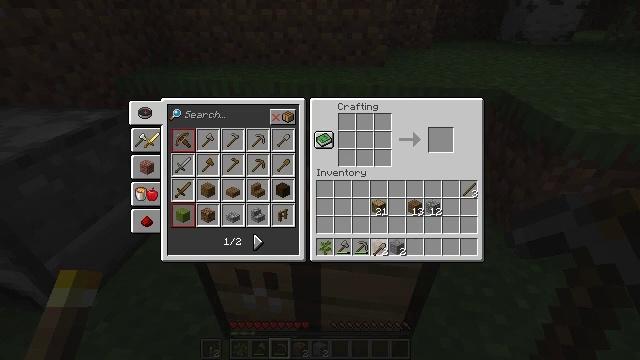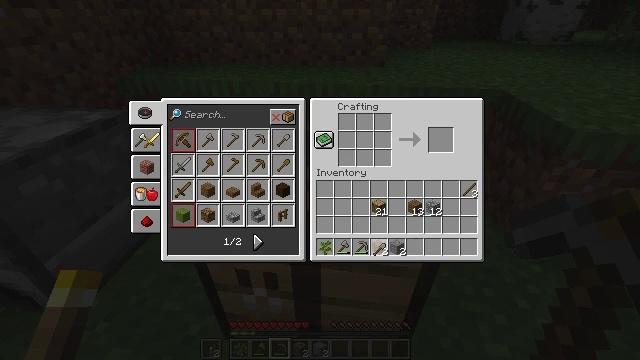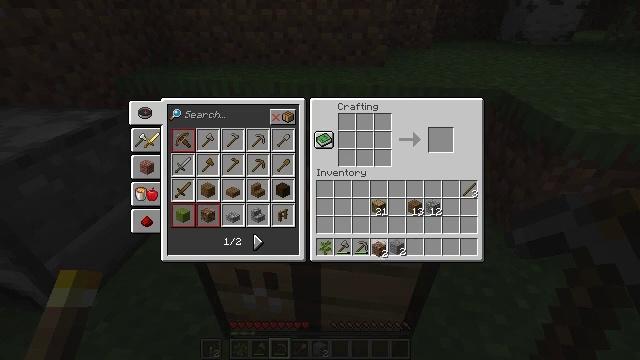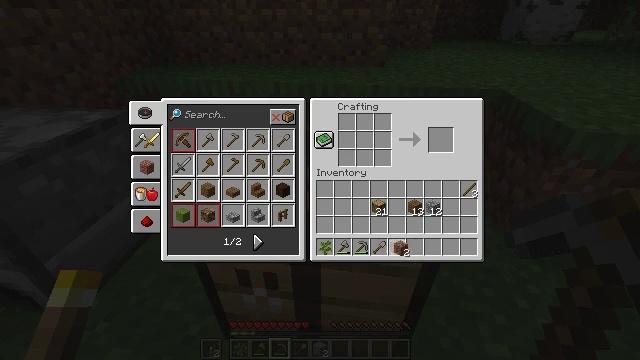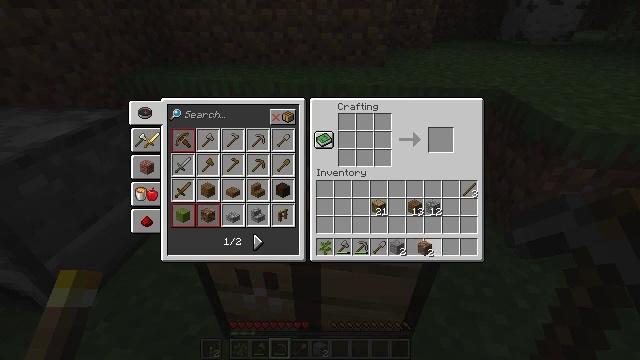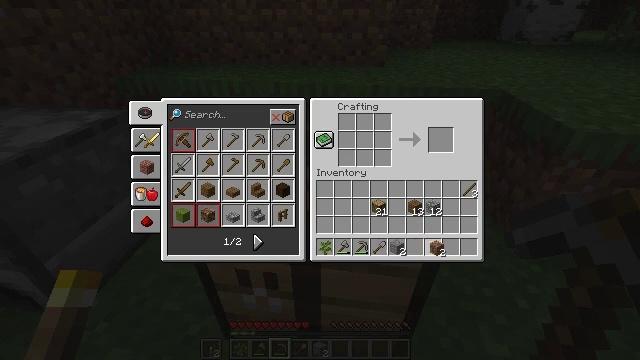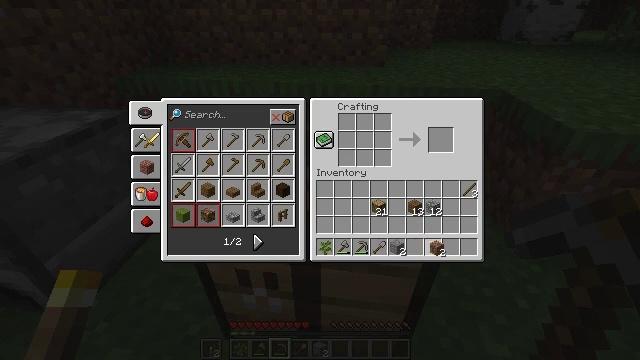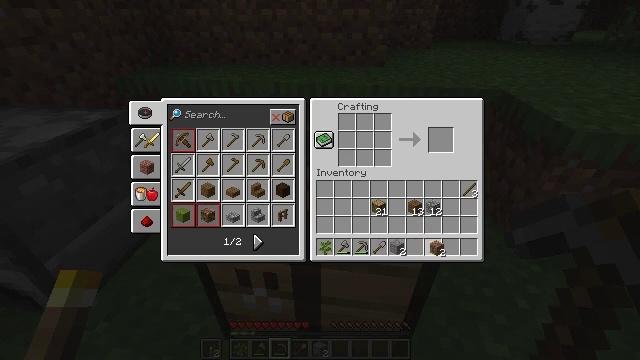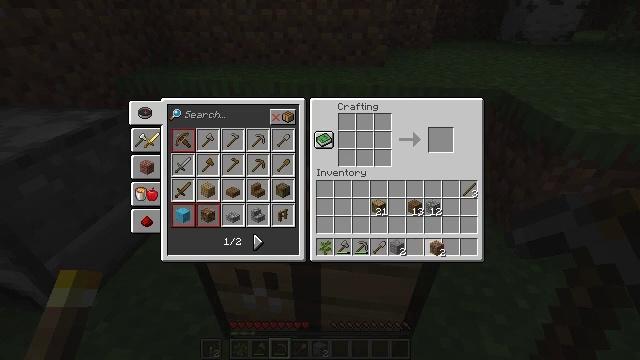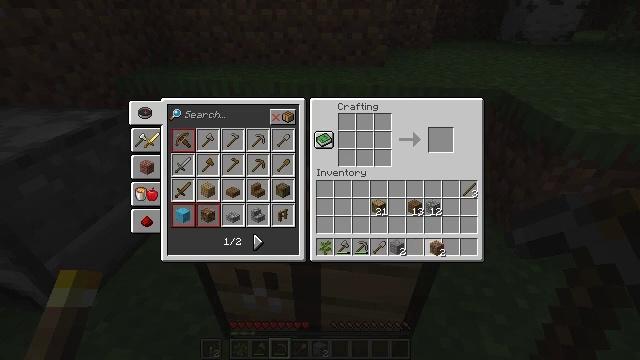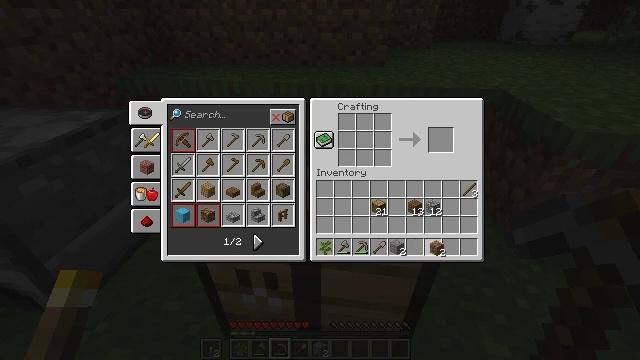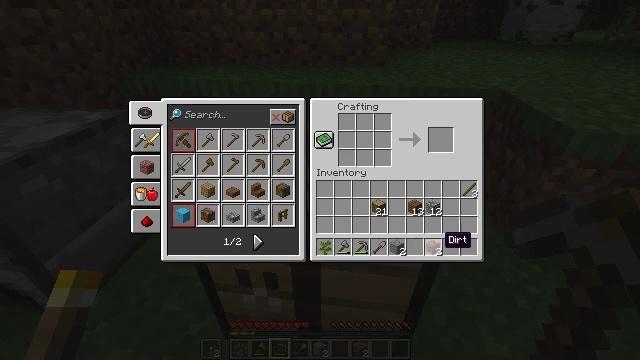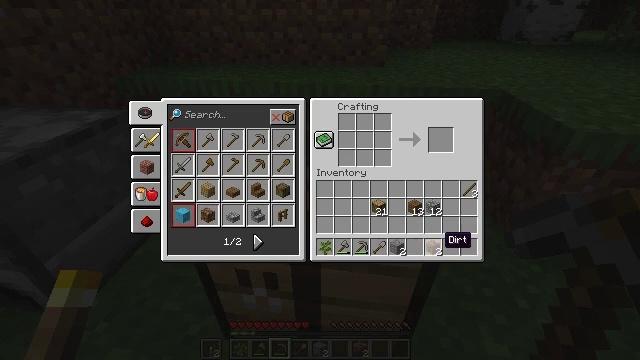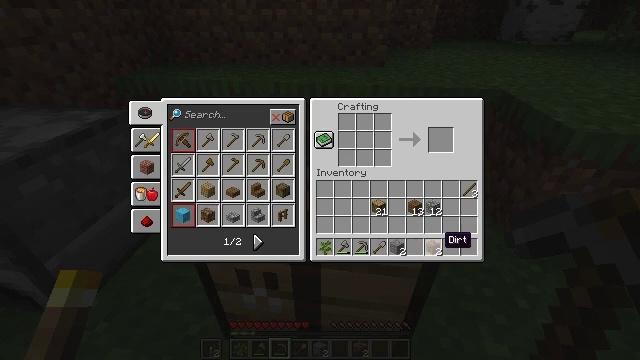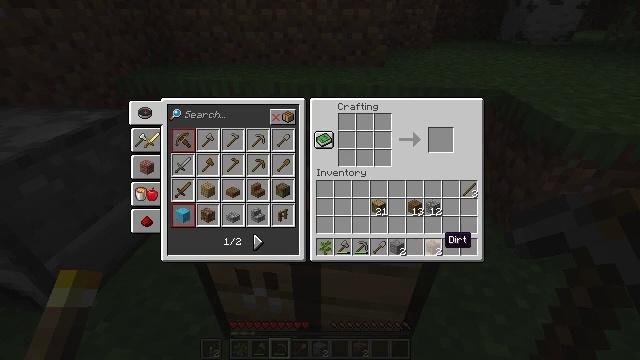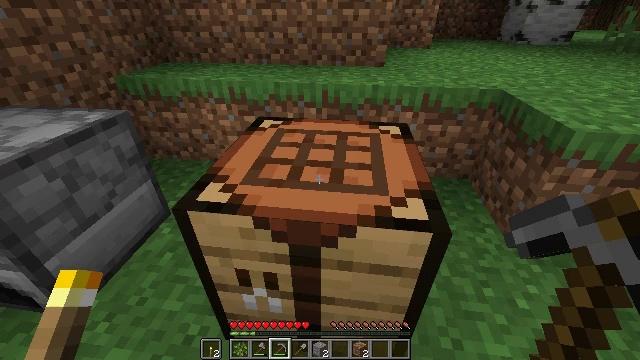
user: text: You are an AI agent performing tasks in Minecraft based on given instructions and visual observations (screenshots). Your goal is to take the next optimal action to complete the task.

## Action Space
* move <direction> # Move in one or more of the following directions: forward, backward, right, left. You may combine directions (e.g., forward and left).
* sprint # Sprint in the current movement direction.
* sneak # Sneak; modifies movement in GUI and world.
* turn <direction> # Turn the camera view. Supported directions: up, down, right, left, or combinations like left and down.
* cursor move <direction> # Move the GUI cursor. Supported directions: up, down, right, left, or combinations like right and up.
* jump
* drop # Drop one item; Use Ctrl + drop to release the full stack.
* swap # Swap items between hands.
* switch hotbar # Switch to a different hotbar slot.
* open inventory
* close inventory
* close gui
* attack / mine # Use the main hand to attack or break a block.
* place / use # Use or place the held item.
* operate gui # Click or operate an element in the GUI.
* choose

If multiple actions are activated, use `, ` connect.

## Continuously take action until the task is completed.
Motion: motion action
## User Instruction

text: Open the inventory and craft sticks.
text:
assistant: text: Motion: attack / mine
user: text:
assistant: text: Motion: no_op
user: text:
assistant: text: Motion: turn right
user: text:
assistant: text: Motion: turn right
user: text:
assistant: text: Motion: no_op
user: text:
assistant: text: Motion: no_op
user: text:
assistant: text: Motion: no_op
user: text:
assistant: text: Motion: attack / mine
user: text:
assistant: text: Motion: attack / mine
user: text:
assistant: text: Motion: attack / mine
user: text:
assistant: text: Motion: no_op
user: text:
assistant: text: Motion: no_op
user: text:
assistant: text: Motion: no_op
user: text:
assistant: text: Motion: no_op
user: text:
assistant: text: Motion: open inventory
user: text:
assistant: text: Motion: open inventory
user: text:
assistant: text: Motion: open inventory
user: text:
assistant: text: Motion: open inventory
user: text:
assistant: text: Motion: no_op
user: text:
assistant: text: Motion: no_op
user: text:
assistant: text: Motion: no_op
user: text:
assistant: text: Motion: no_op
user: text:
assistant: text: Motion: no_op
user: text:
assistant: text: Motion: no_op
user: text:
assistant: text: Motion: no_op
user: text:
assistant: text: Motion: no_op
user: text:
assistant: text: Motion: switch to hotbar 3
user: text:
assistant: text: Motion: switch to hotbar 3
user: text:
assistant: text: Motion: switch to hotbar 3
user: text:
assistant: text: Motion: turn left, switch to hotbar 3